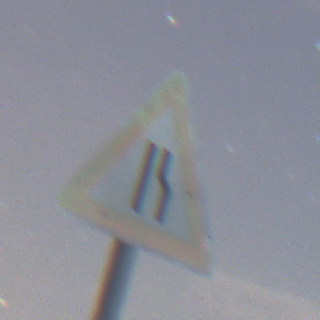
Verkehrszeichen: EinseitigVerengteFahrbahnRechts
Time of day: Night
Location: Outdoor (Nature)
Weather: Overcast
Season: NotSpecified
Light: Artificial